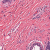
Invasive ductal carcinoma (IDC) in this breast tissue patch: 0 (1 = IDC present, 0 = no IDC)